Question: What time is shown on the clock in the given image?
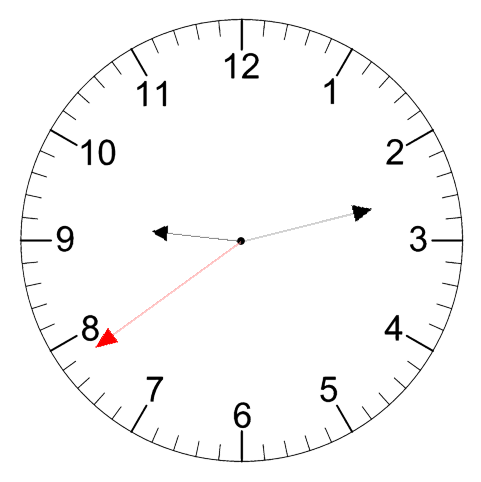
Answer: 09:12:39